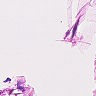
Metastatic tissue present: no